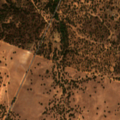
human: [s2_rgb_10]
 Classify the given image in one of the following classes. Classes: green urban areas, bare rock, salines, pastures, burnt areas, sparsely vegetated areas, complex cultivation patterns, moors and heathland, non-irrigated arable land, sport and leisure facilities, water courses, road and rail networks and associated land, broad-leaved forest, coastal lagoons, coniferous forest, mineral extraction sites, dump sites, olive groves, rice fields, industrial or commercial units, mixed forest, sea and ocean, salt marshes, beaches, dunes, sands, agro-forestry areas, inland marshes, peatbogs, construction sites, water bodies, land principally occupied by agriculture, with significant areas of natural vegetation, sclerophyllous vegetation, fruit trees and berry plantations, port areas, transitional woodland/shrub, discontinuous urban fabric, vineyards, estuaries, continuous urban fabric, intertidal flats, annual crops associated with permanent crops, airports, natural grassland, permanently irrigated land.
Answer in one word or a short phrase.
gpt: non-irrigated arable land, agro-forestry areas, broad-leaved forest